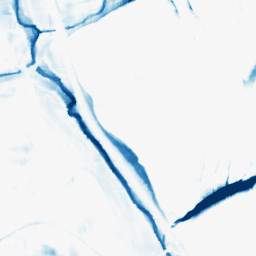
Category: morphological
Decomposition family: morphological_rect
Decomposition parameters: operation: closing
width: 20
height: 20
Upsampling method: cubic_mitchell
Upsampling parameters: scale: 4
Upsampling scale: 4